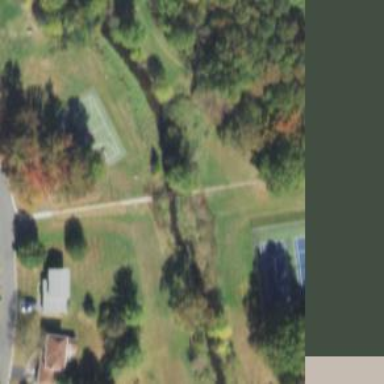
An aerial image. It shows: Path.